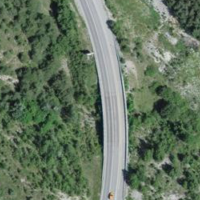
EUNIS habitat code: 44
Species observed at this site:
Clematis vitalba